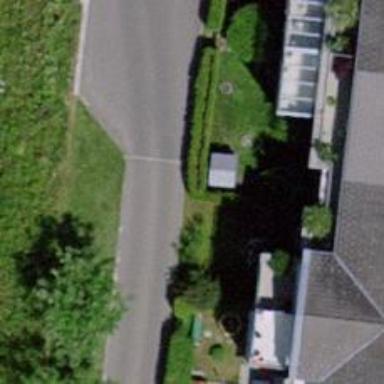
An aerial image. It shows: Hedge acting as barrier.